Question: Recently I've been analyzing how my parallel computations actually speed up on 16-core processor. And the general formula that I concluded - the more threads you have the less speed per core you get - is embarassing me. Here are the diagrams of my cpu load and processing speed:

So, you can see that processor load increases, but speed increases much slower. I want to know why such an effect takes place and how to get the reason of unscalable behaviour.
I've made sure to use .
I've made sure that I'm parallelizing appropriate code as soon as code does nothing more than
- - -
I've my application carefully and found no bottlenecks - looks like each operation becomes slower as thread number grows.
I'm stuck, what's wrong with my scenario?
I use .Net 4 Task Parallel Library.
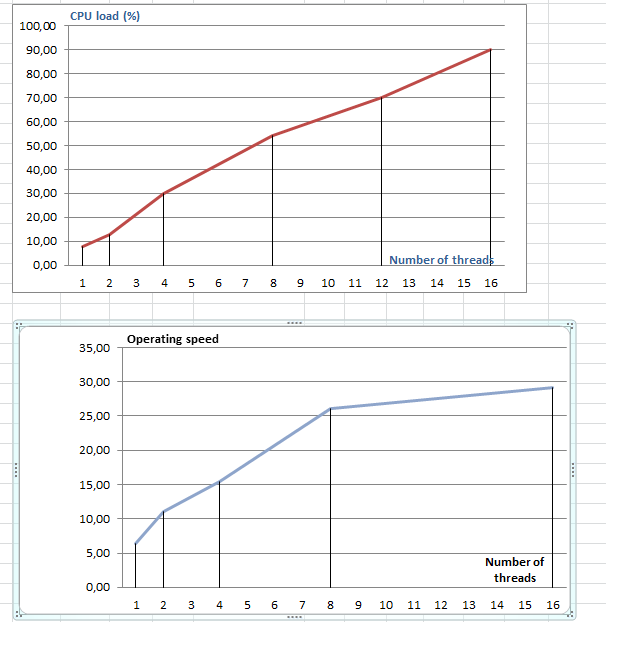
Answer: The key to a linear scalability - in the context of where going from one to two cores doubles the throughput - is to use shared resources as little as possible. This means:
- - - - - -
If you've come this far you've probably profiled and hand-tuned your code too.
Thread pools are a compromise and not suited for uncompromising, high-performance applications. Total thread control is.
Don't worry about the OS scheduler. If your application is CPU-bound with long computations that mostly does local L1 & L2 memory accesses it's a better performance bet to tie each thread to its own core. Sure the OS will come in but compared to the work being performed by your threads the OS work is negligible.
Also I should say that my threading experience is mostly from Windows NT-engine machines.
Not all memory accesses have to do with data reads and writes (see comment above). An often overlooked memory access is that of fetching code to be executed. So my statement about staying inside the core's own caches implies making sure that ALL necessary data AND code reside in these caches. Remember also that even quite simple OO code may generate hidden calls to library routines. In this respect (the code generation department), OO and interpreted code is a lot less WYSIWYG than perhaps C (generally WYSIWYG) or, of course, assembly (totally WYSIWYG).